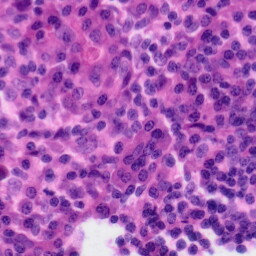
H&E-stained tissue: Tonsil